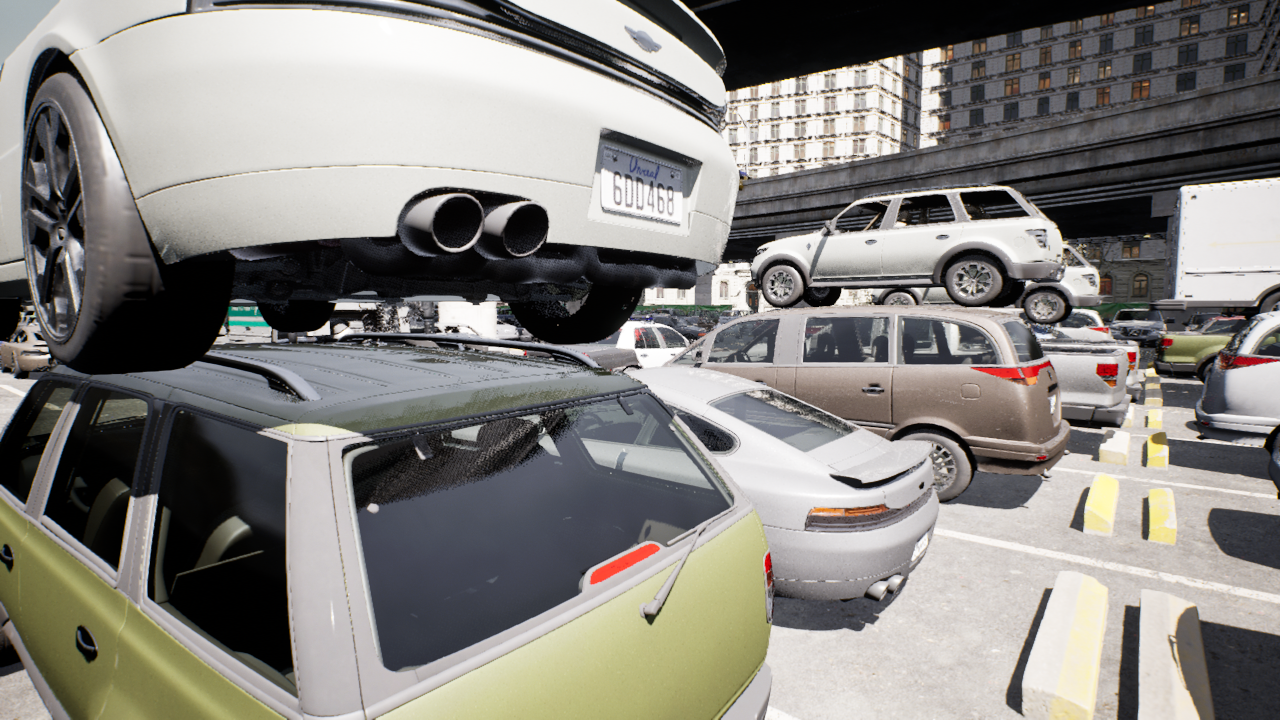
Venue: arterial
Lighting: clear day
Vehicle rig: sedan